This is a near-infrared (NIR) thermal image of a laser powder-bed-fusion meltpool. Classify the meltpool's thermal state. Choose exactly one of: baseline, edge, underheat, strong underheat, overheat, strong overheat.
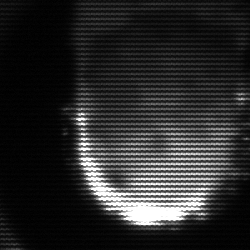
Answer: baseline